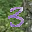
Label: 3